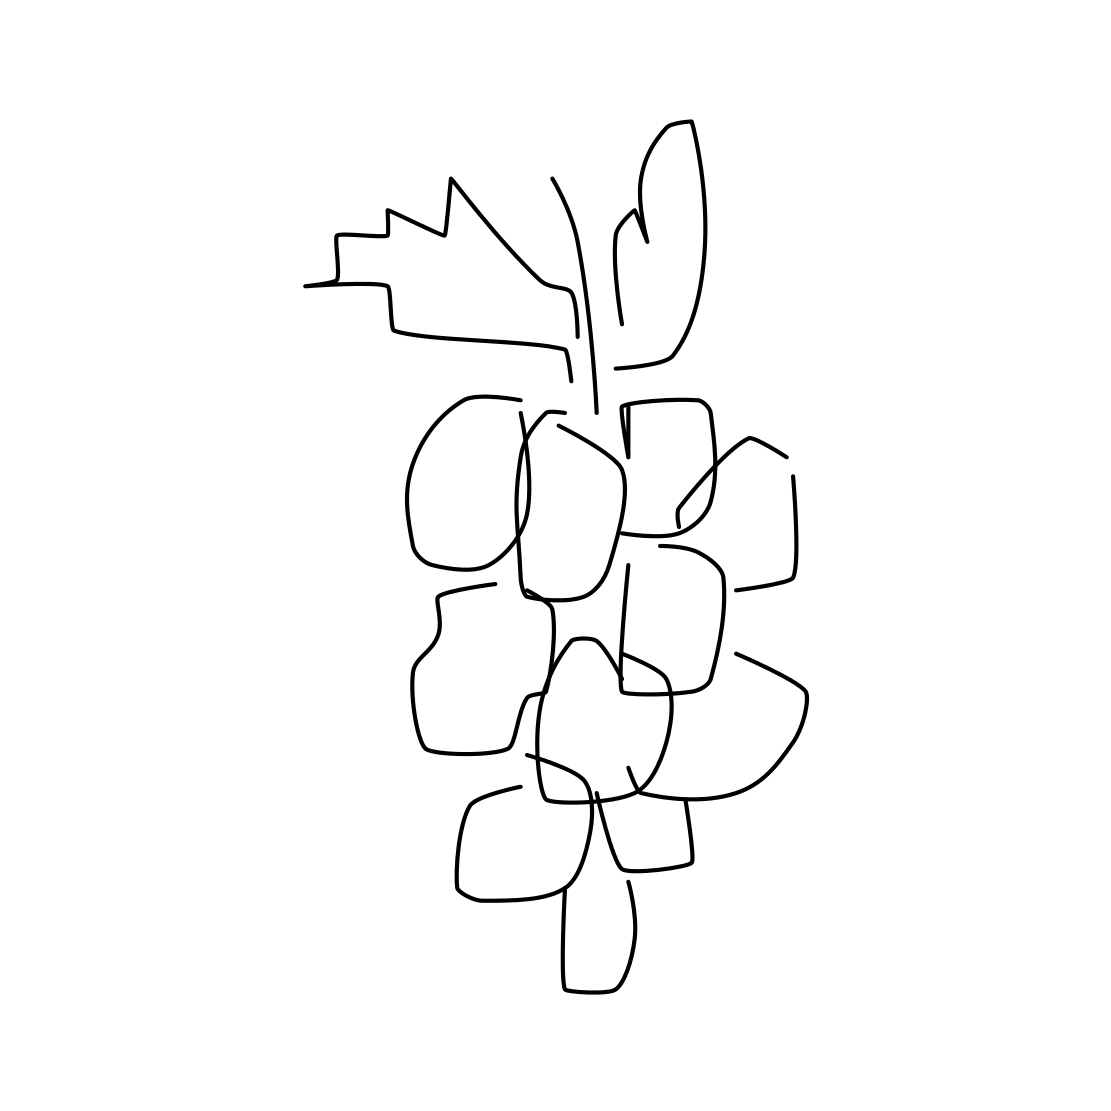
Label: grapes